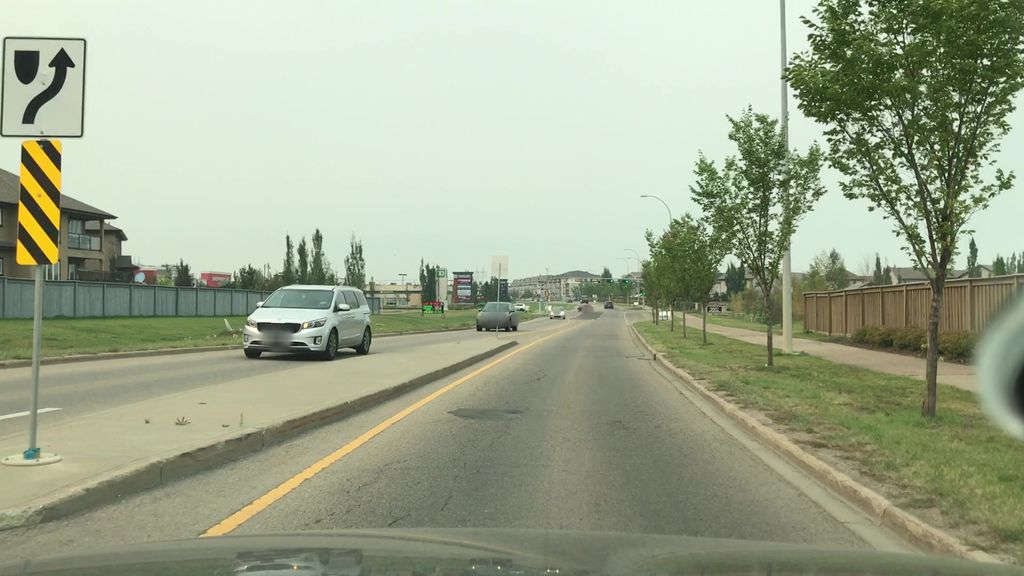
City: edmonton